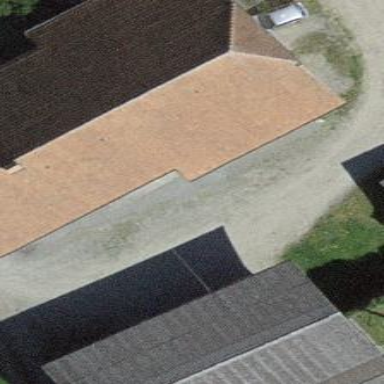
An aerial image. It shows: Farm building.